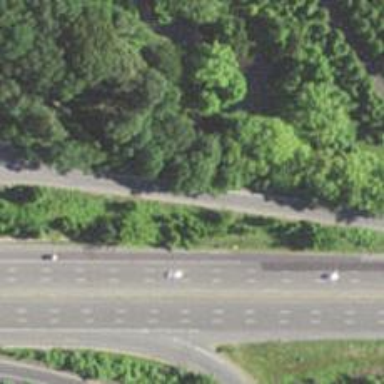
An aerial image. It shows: Trunk link highway.